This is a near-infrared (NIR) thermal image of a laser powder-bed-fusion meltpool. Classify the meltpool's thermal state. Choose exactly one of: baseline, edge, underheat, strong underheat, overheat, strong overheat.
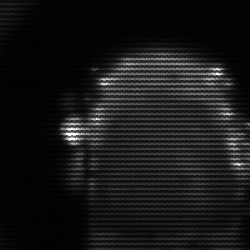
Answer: baseline